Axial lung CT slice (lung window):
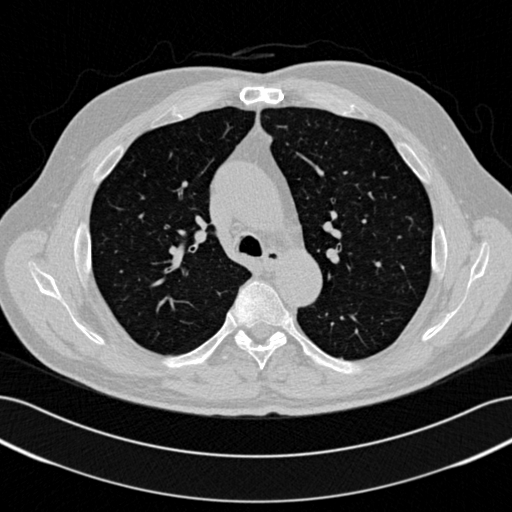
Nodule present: no